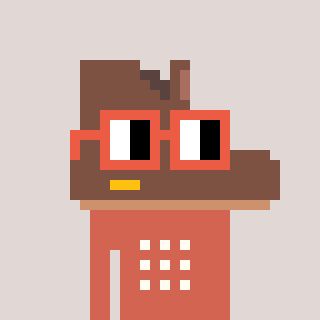
a pixel art character with square orange glasses, a boot-shaped head and a peachy-colored body on a warm background